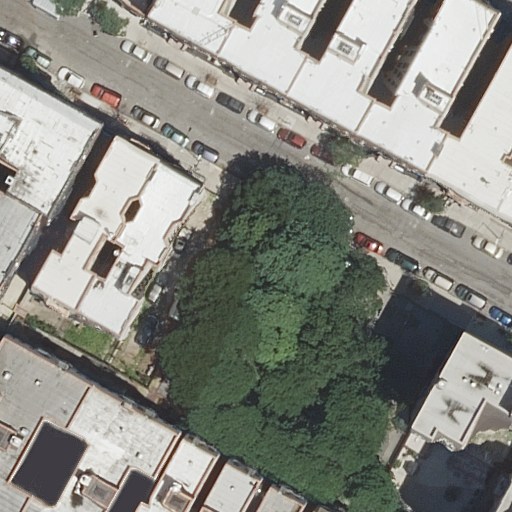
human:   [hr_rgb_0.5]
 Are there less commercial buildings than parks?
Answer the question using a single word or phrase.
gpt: yes

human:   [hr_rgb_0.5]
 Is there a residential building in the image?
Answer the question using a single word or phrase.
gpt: yes

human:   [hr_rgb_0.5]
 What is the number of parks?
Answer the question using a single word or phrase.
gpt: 1

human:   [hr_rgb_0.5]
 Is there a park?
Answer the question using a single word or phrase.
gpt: yes

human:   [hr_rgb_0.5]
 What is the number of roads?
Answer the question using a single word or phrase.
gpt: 1

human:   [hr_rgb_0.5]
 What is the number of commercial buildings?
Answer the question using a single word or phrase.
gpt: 0

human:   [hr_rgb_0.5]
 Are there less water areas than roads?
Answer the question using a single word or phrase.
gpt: yes

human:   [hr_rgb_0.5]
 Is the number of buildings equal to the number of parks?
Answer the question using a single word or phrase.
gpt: no

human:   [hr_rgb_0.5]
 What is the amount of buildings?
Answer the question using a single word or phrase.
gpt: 17

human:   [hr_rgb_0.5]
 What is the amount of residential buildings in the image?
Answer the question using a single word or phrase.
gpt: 17

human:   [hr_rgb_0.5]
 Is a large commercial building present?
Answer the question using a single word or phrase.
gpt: no

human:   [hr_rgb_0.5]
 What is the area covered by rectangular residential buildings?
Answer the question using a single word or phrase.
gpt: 194m2

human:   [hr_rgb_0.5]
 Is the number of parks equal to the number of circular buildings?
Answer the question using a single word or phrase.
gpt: no

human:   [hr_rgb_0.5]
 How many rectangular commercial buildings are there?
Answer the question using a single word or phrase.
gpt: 0

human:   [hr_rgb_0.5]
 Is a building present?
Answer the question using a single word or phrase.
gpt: yes

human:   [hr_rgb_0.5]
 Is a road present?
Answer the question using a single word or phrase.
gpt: yes

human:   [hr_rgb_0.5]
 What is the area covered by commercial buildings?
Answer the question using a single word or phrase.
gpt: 0m2

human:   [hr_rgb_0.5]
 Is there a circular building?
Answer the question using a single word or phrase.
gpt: no

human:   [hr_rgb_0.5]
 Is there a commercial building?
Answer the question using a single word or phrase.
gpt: no

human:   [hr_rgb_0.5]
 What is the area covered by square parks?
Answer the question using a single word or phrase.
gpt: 0m2

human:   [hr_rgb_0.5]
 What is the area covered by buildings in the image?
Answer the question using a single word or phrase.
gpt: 3813m2

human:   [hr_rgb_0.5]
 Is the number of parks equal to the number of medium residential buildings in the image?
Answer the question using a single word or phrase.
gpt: no

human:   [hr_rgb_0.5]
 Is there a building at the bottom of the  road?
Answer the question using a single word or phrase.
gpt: yes

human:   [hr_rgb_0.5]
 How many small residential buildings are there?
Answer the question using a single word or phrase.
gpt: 5

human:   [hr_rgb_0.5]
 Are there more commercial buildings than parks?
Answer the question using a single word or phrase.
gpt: no

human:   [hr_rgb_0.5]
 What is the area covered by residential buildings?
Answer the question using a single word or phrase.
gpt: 3813m2

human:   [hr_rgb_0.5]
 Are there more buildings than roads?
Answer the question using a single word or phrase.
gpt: yes

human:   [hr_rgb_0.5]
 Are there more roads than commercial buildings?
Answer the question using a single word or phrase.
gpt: yes

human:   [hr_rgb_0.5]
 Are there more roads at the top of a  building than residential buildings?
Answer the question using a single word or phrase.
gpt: no

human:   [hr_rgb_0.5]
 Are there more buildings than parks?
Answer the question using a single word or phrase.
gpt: yes

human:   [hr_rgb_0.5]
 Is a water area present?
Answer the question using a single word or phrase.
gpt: no

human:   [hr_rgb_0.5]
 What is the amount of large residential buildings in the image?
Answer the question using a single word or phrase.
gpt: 1

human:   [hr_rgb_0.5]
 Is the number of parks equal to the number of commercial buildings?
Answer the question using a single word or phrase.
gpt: no

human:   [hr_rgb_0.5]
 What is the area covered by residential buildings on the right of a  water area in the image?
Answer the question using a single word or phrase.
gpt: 0m2

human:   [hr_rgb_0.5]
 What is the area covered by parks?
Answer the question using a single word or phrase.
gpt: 1426m2

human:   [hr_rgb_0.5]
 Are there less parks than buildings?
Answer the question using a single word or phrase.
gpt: yes

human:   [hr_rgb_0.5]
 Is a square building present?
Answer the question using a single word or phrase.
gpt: no

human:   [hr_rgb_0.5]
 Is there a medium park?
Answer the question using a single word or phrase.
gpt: no

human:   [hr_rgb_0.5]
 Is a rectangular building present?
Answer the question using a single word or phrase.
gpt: yes

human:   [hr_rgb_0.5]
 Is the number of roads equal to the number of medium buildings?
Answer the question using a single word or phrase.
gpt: no

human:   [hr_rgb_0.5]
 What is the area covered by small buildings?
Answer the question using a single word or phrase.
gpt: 206m2

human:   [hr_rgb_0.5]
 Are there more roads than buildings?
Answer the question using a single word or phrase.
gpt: no

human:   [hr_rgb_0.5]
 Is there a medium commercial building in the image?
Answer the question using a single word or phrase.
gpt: no

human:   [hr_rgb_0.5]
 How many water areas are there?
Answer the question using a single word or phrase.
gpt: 0

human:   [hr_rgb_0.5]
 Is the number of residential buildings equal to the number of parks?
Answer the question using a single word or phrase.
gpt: no

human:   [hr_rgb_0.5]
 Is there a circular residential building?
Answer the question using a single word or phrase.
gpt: no

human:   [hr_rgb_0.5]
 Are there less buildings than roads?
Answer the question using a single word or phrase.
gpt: no

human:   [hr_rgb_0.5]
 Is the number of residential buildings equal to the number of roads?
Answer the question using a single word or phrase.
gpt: no

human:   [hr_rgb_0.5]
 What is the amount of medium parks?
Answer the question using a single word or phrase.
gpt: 0

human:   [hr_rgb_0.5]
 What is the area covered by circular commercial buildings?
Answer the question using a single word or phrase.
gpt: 0m2

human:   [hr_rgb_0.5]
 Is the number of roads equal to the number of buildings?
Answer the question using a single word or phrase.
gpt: no

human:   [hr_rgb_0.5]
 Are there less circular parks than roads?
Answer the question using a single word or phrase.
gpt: yes

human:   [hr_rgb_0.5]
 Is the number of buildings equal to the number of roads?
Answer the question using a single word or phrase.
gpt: no

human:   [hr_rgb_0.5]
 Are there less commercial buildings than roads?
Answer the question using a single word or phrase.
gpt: yes

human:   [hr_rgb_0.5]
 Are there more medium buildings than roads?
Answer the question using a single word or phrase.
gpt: yes

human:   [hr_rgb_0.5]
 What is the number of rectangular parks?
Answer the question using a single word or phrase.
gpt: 1

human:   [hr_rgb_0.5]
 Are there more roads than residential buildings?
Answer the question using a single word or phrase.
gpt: no

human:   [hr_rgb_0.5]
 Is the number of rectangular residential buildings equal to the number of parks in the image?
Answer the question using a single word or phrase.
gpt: no

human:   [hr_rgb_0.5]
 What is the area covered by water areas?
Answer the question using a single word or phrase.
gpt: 0m2

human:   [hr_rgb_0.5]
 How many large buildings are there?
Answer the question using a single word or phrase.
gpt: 1

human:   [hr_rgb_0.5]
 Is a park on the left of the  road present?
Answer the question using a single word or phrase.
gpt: no

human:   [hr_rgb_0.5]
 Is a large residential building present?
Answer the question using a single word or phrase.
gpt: yes

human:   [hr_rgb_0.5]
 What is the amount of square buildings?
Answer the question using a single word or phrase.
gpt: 0

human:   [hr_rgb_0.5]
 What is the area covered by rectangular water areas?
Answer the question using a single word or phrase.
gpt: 0m2